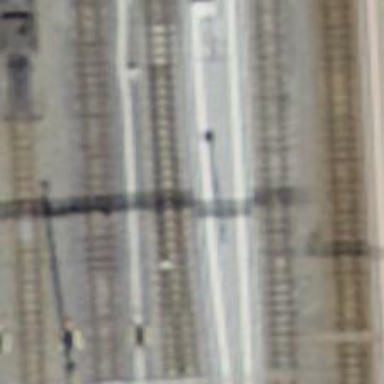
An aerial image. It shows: Platform edge at railway station.